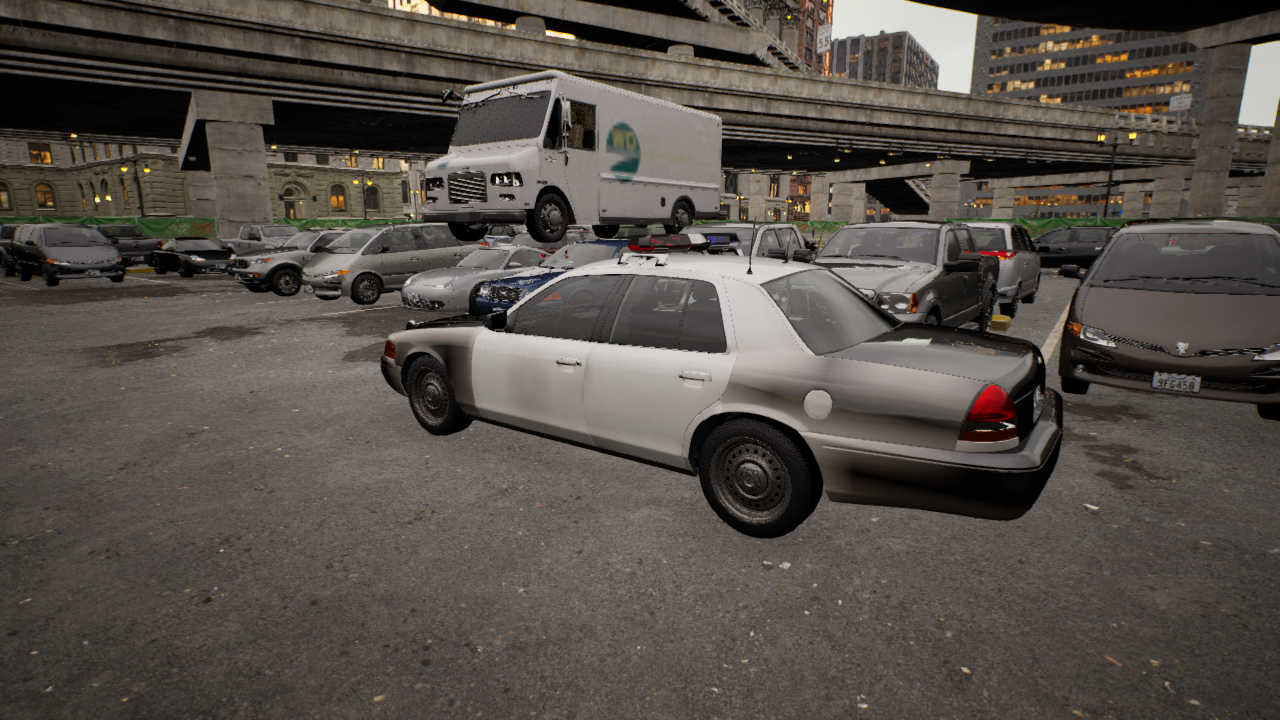
Venue: arterial
Lighting: golden hour
Vehicle rig: sedan